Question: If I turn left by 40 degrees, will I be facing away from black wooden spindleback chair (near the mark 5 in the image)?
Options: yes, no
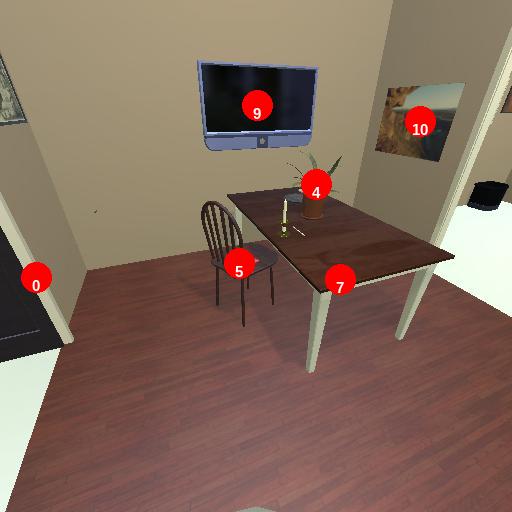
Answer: yes